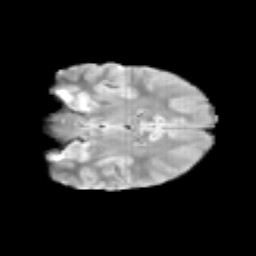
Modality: T2w
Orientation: coronal
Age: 11
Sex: male
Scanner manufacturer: siemens
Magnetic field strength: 3 T
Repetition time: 3.8 s
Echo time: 0.07 s